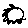
Label: sun